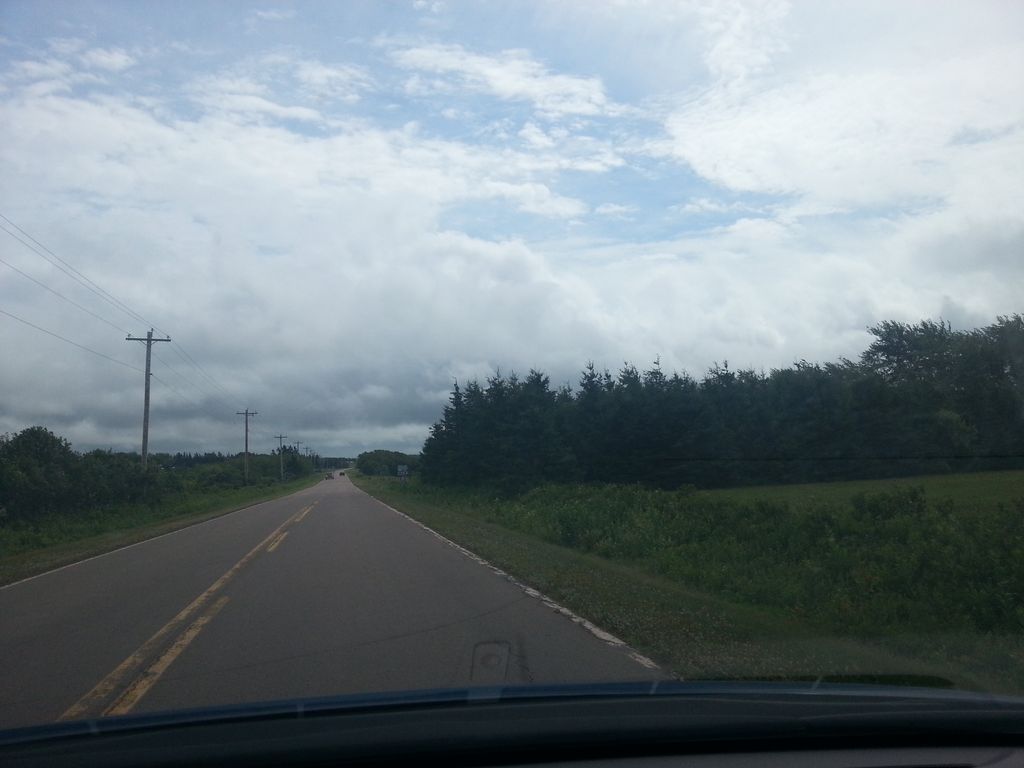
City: charlottetown